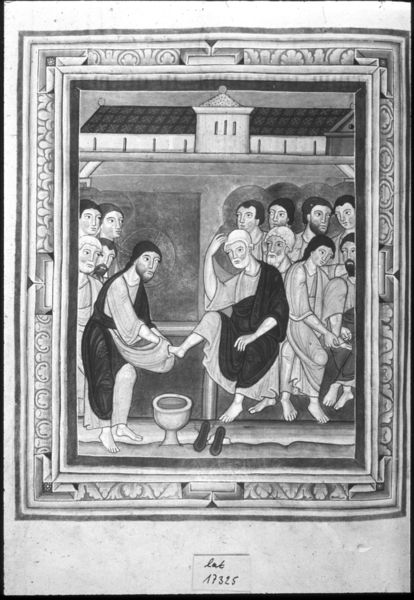
Titel: Perikopenbuch
Institution: Paris, Bibliothèque Nationale
Schlagwörter: fuß, umhang, weiß, menschen, männer, raum, schwarz, gebäude, architektur, bibel, rahmen, schale, kirche, gewand, turm, garten, füße, schuhe, sandalen, waschen, buch, kloster, becken, heiligenschein, nimbus, christus, jesus, priester, tempel, jünger, heiland, petrus, waschung, apostel, buchmalerei, fußwaschung, pharisäer, jesu christi, nackter fuss, fußwaschunmg